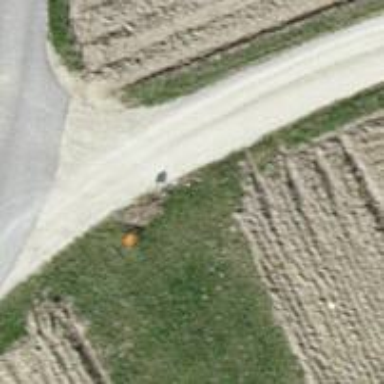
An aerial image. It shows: Aerial marker.